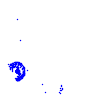
Particle: pion